Field crop: maize
Growth stage: 1
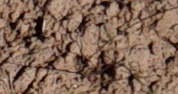
Species: lolium